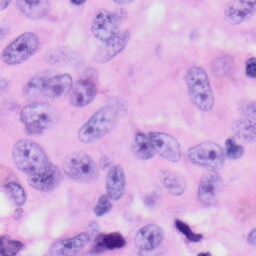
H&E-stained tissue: Skin